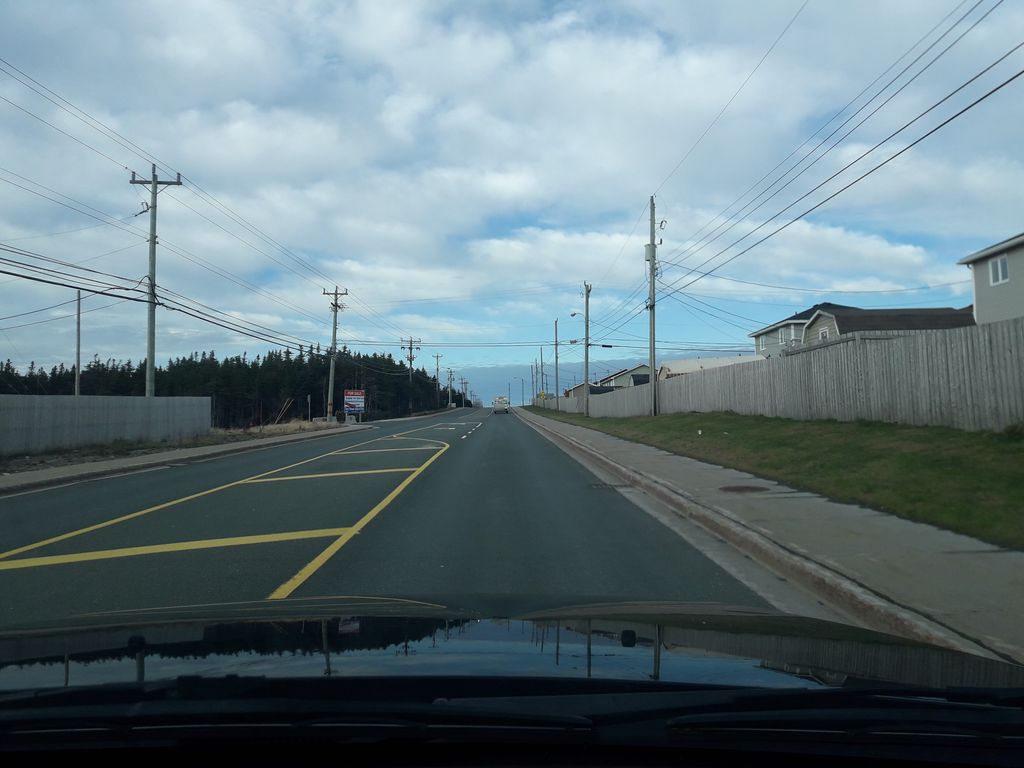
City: st_johns